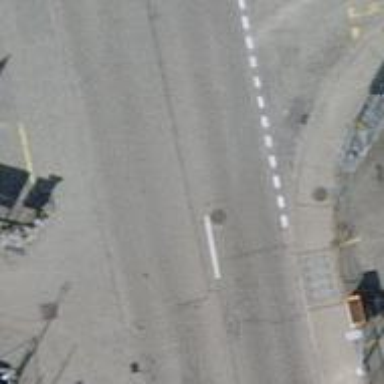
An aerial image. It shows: Secondary road with asphalt surface and separate sidewalk.